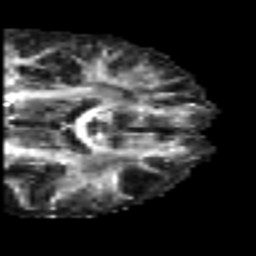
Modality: FA
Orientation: coronal
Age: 35
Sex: male
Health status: healthy
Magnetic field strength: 3 T
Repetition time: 7 s
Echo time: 0.0926 s